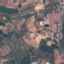
Land use / land cover: PermanentCrop